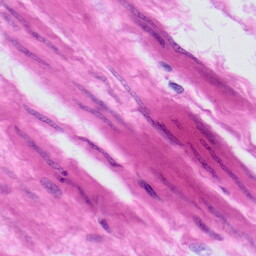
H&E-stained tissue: Prostate